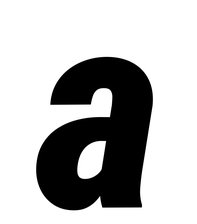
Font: Roboto-Italic_Condensed_ExtraBold_Italic